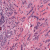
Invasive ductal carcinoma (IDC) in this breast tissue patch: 1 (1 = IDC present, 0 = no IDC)